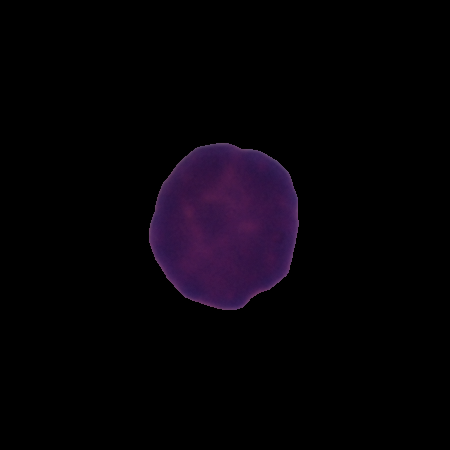
Label: healthy